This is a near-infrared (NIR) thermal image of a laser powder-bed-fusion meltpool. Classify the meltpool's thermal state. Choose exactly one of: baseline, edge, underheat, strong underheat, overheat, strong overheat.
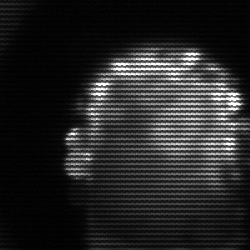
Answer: baseline